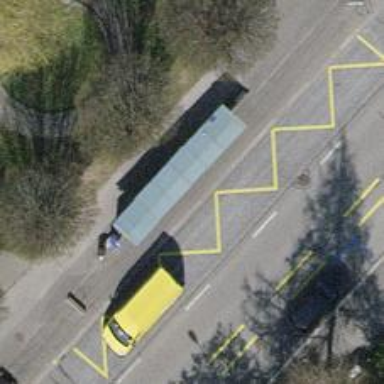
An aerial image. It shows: Bus stop with shelter and platform for trolleybuses.